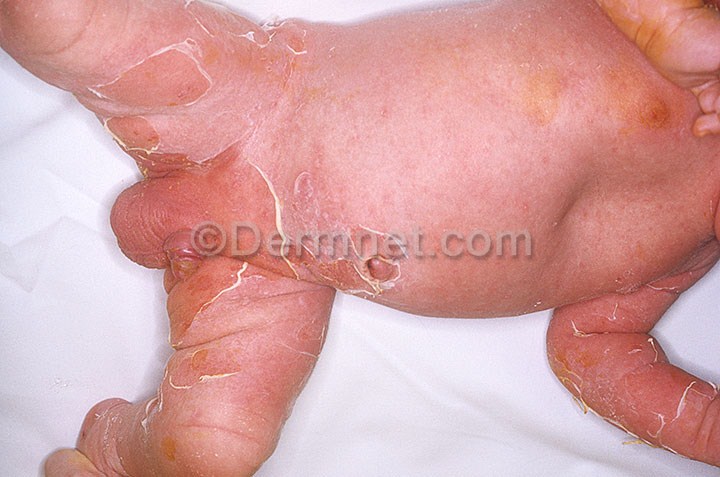
Disease: Cellulitis Impetigo and other Bacterial Infections